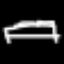
Label: bed